Question: I have this problem, I need to show 1 phone for each company but I don't know how to do it
'''
create table EntidadPublica
(
nombreE varchar (20) not null unique,
direccion varchar (50) null,
primary key (nombreE)
)
go
create table Telefono
(
nombreE varchar (20) not null,
telefono varchar(9) not null,
primary key (nombreE,telefono),
foreign key (nombreE) references EntidadPublica (nombreE)
)
go
Insert into EntidadPublica (nombreE, direccion) values('UTE', 'Ejido 1338')
Insert into EntidadPublica (nombreE, direccion) values('OSE', 'Casa Facundo')
insert into Telefono(nombreE, telefono) values('UTE', 22222222)
insert into Telefono(nombreE, telefono) values('UTE', 33333333)
insert into Telefono(nombreE, telefono) values('OSE', 44444444)
insert into Telefono(nombreE, telefono) values('OSE', 55555555)
'''
I do this but I need to show 1 phone per company
'''
select E.nombreE, direccion, T.telefono
from EntidadPublica E, Telefono T
where E.nombreE = t.nombreE
'''
'
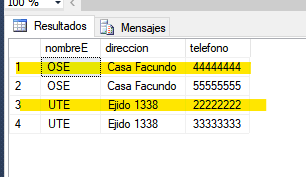
Answer: You can use aggregation:
'''
select E.nombreE, E.direccion, min(T.telefono)
from EntidadPublica E join
Telefono T
on E.nombreE = t.nombreE
group by E.nombreE, E.direccion;
'''